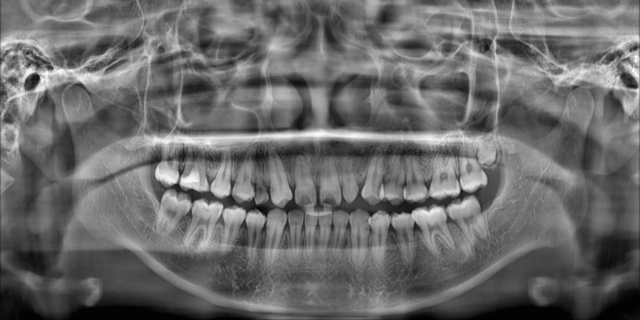
adult